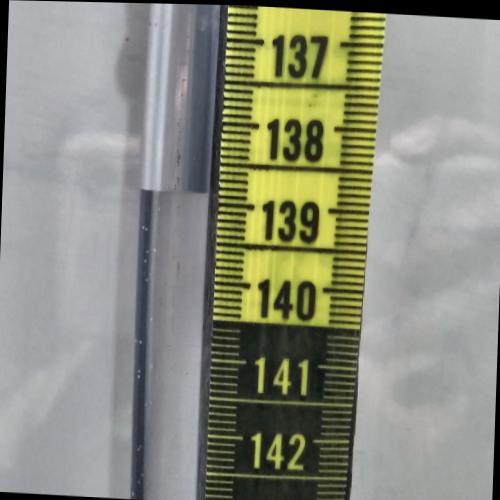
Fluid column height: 138.9 cm